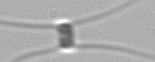
Label: Chaetoceros_similis